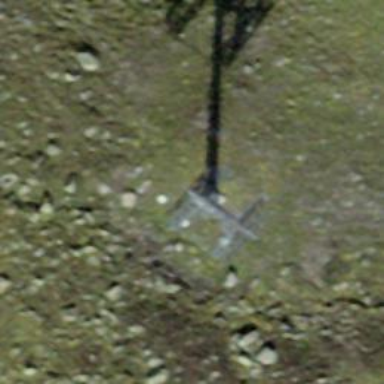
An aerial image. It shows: Pylon for aerialway.